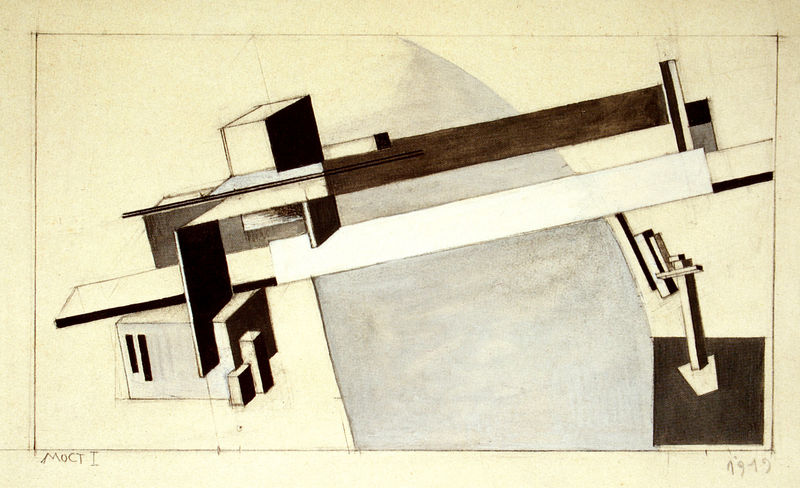
Titel: Skizze für Proun 1a. Brücke 1 (Proun S.K.)
Künstler: El Lissitzky
Institution: Eric Estorick Family Collection
Schlagwörter: weiß, aquarell, gelb, kubismus, braun, grau, schwarz, skizze, zeichnung, gebäude, haus, beige, schräg, papier, rahmung, bogen, perspektive, datierung, abstrakt, fläche, flächen, formen, linien, platte, abstraktion, rechtecke, rechteck, schwarz-weiß, bleistift, räume, würfel, halbkreis, ecken, quadrate, diagonal, geometrisch, diagonale, schief, geometrie, vierecke, kuben, kubus, planung, 1919, moct i, moct, el lissizky, künstlersignatur